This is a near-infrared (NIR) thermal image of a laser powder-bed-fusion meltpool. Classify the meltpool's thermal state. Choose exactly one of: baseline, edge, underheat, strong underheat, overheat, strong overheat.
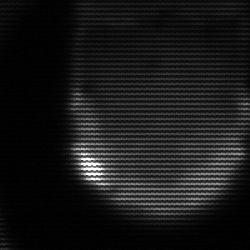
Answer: edge